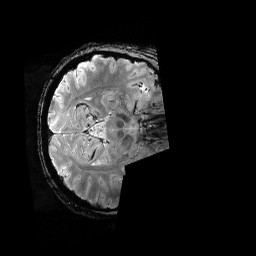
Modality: T2starw
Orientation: axial
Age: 24
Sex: female
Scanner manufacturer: siemens
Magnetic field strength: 6.98 T
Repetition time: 4.91 s
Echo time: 0.016 s